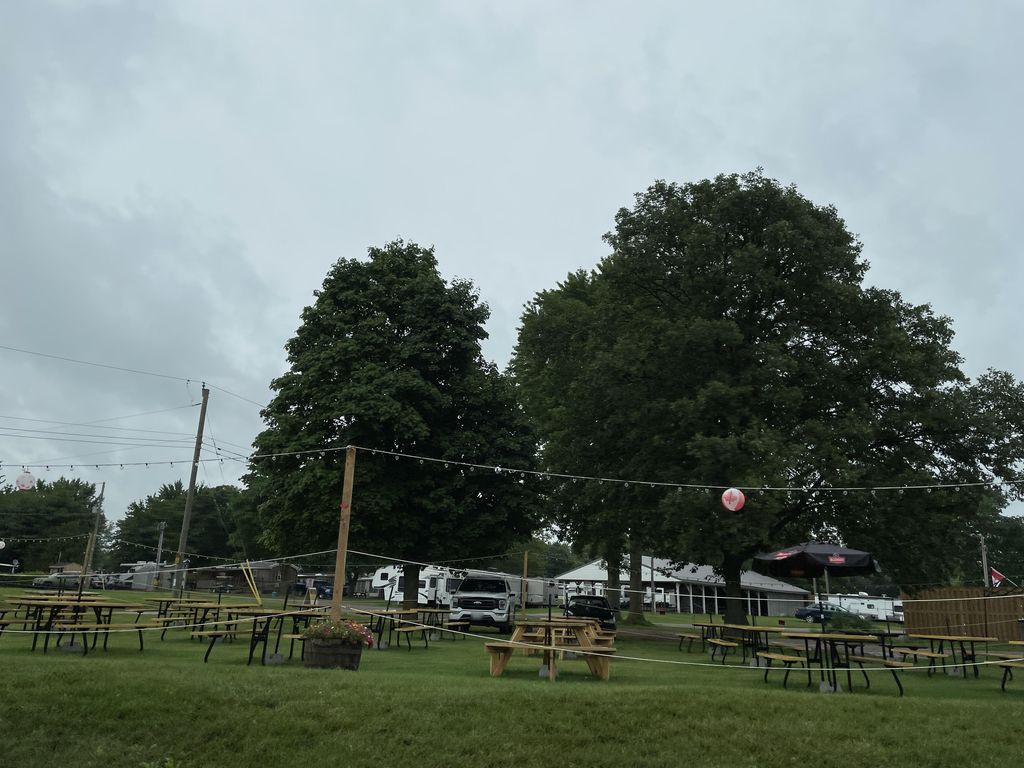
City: kitchener-waterloo